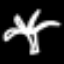
Label: palm tree